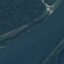
Land use / land cover class: River